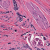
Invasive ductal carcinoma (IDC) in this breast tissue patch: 1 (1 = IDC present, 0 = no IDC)